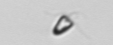
Label: Pyramimonas